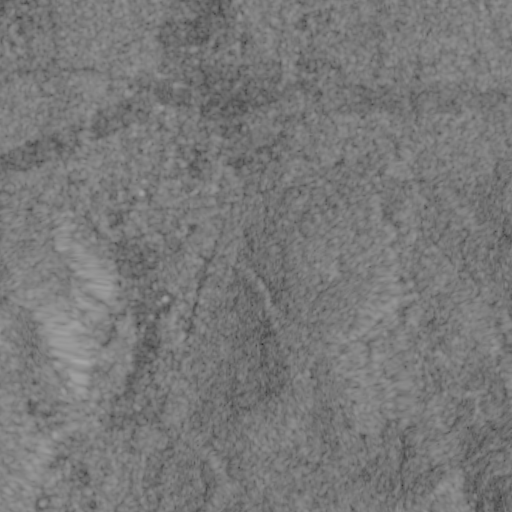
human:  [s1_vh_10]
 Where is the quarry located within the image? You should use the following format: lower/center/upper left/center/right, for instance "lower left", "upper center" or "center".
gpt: The quarry is located in the upper left of the image.
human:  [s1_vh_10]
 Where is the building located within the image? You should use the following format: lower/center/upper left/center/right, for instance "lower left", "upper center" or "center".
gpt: There is no building in the image.

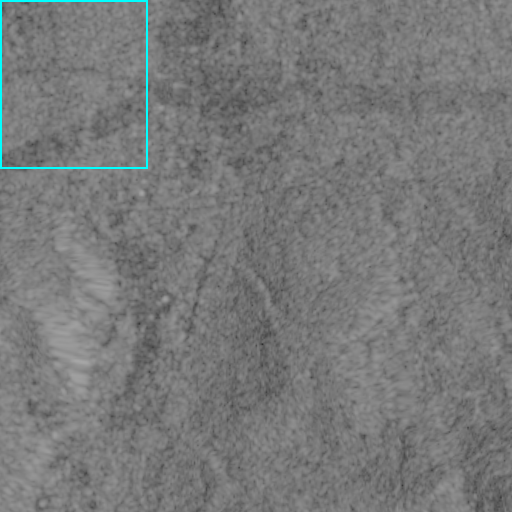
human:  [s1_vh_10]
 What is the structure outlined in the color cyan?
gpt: The structure outlined in cyan is a quarry.
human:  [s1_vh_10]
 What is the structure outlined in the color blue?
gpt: There is no blue outline.